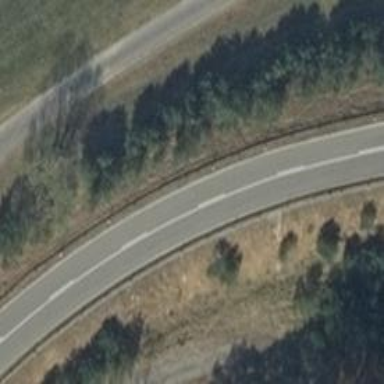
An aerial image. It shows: Unclassified road with asphalt surface and embankment.